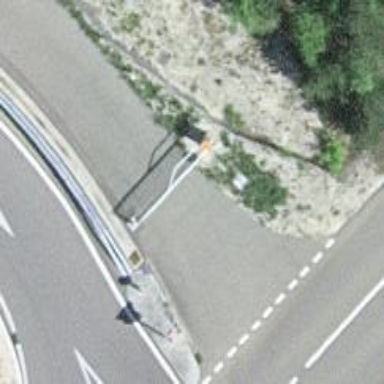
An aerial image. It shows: Lift gate barrier.